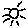
Label: sun